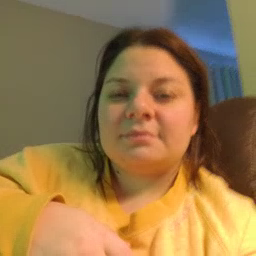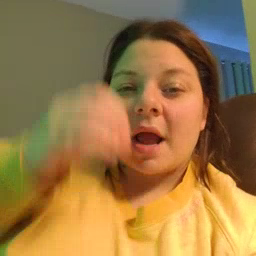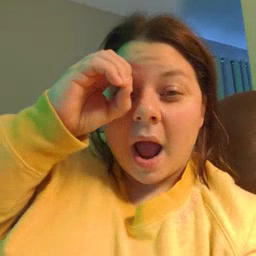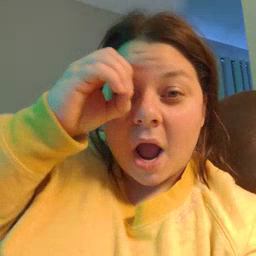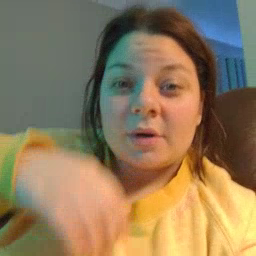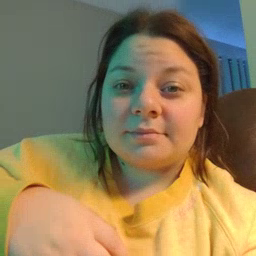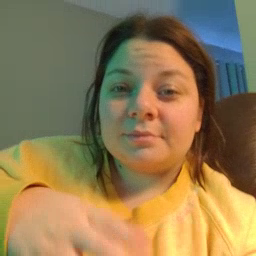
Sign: owl